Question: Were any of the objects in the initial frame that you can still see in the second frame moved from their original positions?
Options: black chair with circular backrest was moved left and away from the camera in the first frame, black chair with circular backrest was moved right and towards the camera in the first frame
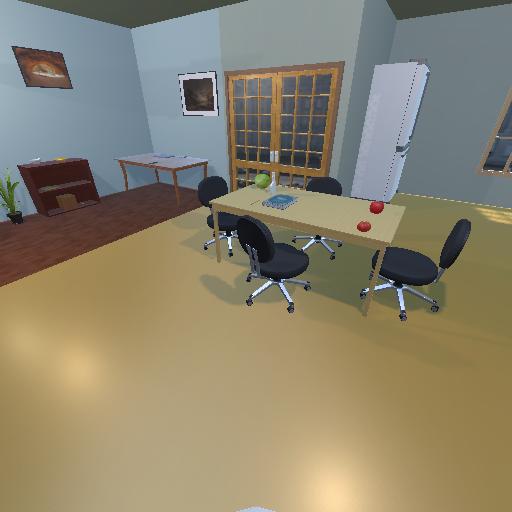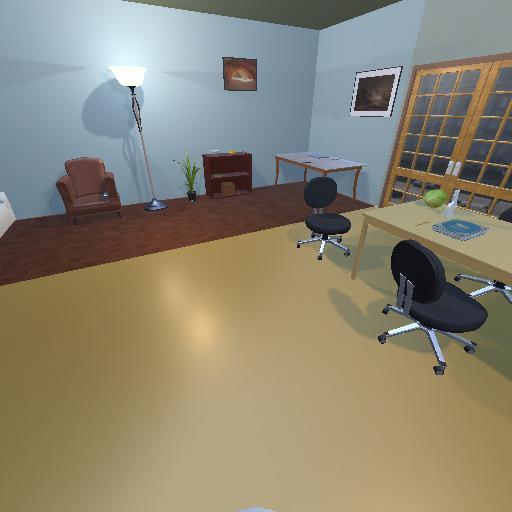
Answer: black chair with circular backrest was moved left and away from the camera in the first frame